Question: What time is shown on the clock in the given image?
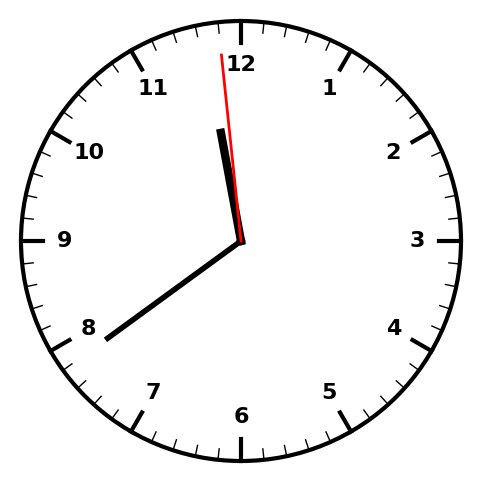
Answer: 11:38:59